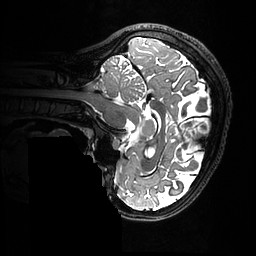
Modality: T2w
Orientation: sagittal
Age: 21
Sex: female
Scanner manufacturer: ge
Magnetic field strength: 3 T
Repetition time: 3.202 s
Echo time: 0.06575 s